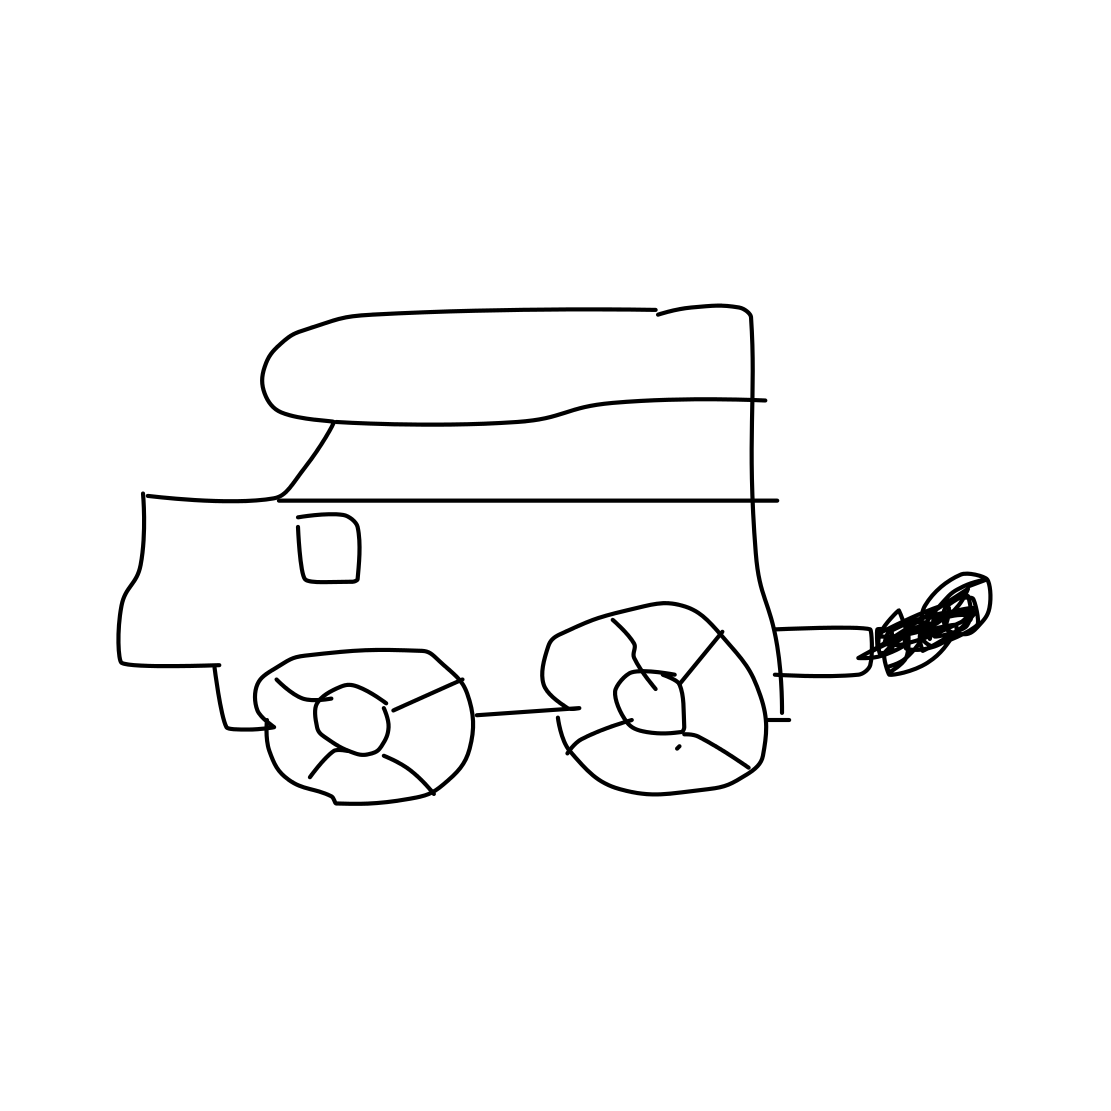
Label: van